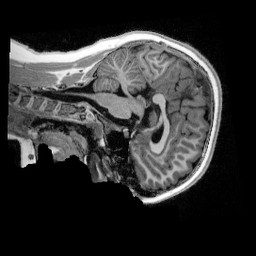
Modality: UNIT1_denoised
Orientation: sagittal
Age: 11
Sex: female
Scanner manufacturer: siemens
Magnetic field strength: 3 T
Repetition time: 4 s
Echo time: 0.00303 s